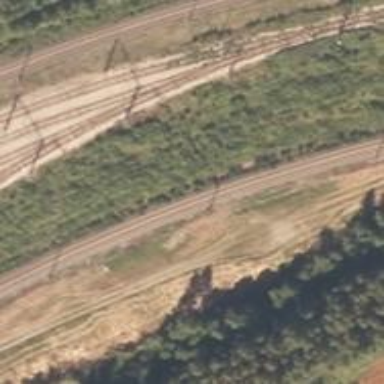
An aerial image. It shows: Railway track with continuous electrified contact lines.